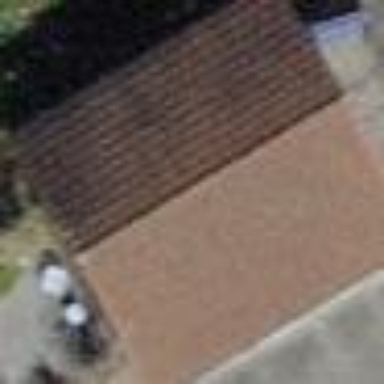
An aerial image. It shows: Garage building.